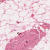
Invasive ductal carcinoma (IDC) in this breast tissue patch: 0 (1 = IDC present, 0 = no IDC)